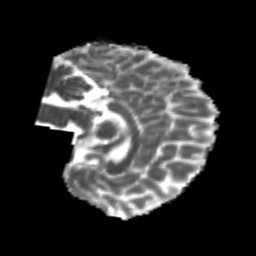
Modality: MD
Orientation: sagittal
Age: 20
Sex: female
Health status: healthy
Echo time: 0.074 s